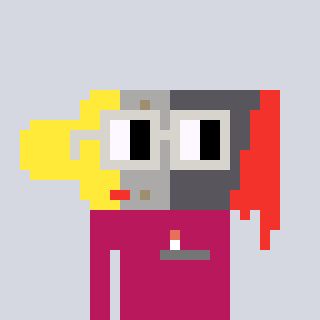
a pixel art character with square light gray glasses, a paintbrush-shaped head and a darkpink-colored body on a cool background